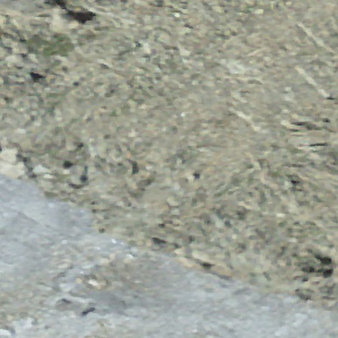
Label: other